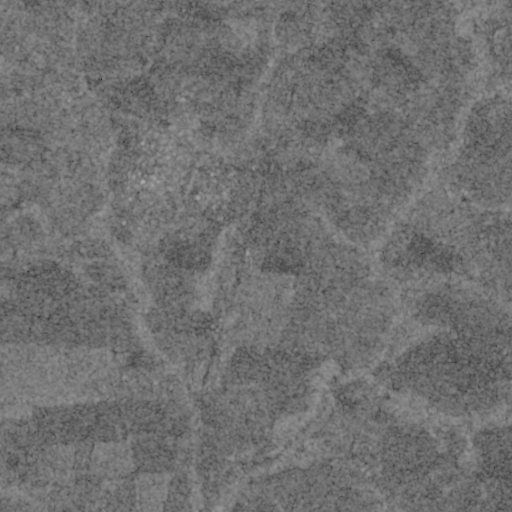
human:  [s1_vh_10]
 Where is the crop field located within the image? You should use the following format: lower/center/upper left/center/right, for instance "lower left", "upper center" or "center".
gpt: The crop field is located in the lower center of the image.
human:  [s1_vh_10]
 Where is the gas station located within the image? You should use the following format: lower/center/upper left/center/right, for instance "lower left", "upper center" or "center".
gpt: The gas station is located in the center of the image.
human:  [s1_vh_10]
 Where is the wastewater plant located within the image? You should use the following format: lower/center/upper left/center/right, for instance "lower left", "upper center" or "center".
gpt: The wastewater plant is located in the center of the image.
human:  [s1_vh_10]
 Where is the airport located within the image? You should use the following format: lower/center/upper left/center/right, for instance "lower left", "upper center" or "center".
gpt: There is no airport in the image.

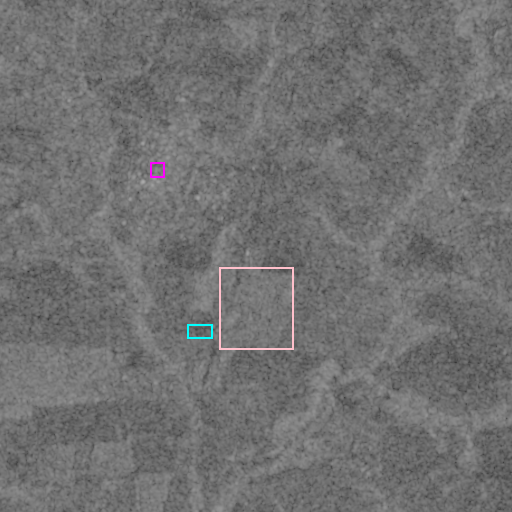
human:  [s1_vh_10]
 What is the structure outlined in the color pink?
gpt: The structure outlined in pink is a crop field.
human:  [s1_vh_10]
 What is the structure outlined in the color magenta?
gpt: The structure outlined in magenta is a park.
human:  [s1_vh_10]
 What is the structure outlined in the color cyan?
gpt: The structure outlined in cyan is a wastewater plant.
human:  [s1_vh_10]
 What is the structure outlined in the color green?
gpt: There is no green outline.